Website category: game
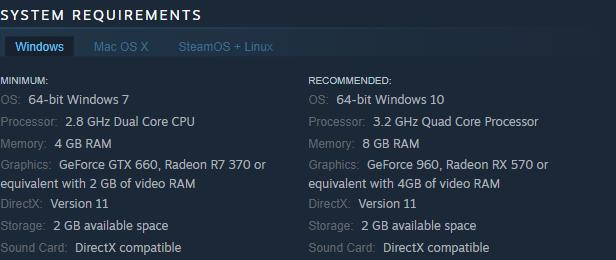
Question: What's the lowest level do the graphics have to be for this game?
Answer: GeForce GTX 660, Radeon R7 370 or equivalent with 2 GB of video RAM

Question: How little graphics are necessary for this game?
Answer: GeForce GTX 660, Radeon R7 370 or equivalent with 2 GB of video RAM

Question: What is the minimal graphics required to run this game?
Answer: GeForce GTX 660, Radeon R7 370 or equivalent with 2 GB of video RAM

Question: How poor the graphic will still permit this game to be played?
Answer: GeForce GTX 660, Radeon R7 370 or equivalent with 2 GB of video RAM

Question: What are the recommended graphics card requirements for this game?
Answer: GeForce 960, Radeon RX 570 or equivalent with 4GB of video RAM

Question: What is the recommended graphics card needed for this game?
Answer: GeForce 960, Radeon RX 570 or equivalent with 4GB of video RAM

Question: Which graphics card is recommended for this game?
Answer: GeForce 960, Radeon RX 570 or equivalent with 4GB of video RAM

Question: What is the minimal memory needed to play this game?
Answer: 4 GB RAM

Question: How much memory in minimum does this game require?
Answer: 4 GB RAM

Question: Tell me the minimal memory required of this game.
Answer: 4 GB RAM

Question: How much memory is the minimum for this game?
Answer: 4 GB RAM

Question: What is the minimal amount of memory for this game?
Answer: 4 GB RAM

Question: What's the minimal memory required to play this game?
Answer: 4 GB RAM

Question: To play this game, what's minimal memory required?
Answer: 4 GB RAM

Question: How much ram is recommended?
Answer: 8 GB RAM

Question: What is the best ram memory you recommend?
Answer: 8 GB RAM

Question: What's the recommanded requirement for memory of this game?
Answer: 8 GB RAM

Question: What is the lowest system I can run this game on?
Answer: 64-bit Windows 7

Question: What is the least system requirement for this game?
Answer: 64-bit Windows 7

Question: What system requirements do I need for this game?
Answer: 64-bit Windows 7

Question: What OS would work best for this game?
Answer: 64-bit Windows 10

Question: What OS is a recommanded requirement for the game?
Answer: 64-bit Windows 10

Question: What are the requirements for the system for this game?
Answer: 64-bit Windows 10

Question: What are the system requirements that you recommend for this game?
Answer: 64-bit Windows 10

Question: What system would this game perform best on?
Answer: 64-bit Windows 10

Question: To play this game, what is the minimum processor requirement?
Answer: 2.8 GHz Dual Core CPU

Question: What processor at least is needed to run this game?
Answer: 2.8 GHz Dual Core CPU

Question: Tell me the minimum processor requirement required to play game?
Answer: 2.8 GHz Dual Core CPU

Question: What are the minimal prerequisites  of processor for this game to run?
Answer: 2.8 GHz Dual Core CPU

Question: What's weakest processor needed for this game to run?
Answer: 2.8 GHz Dual Core CPU

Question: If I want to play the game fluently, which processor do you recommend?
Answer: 3.2 GHz Quad Core Processor

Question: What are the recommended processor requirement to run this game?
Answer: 3.2 GHz Quad Core Processor

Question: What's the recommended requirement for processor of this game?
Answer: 3.2 GHz Quad Core Processor

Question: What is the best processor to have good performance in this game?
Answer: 3.2 GHz Quad Core Processor

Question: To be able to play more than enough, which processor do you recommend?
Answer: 3.2 GHz Quad Core Processor